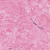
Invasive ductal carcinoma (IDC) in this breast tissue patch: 0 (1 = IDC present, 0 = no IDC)